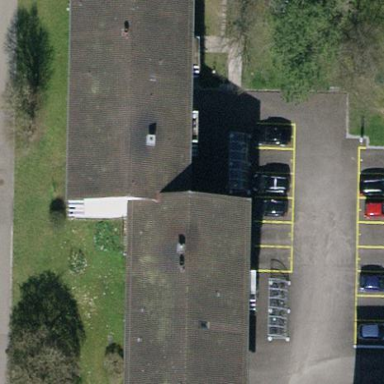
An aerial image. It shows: Gabled roof apartment building with tile roofing.